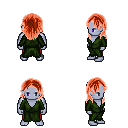
a pixel art fantasy rpg character, male body template, dark elf, purple skin, green robe, red pants, red long hairstyle, four views (front, back, left, right), 2x2 character sprite sheet, small pixel art, hard edges, no anti-aliasing